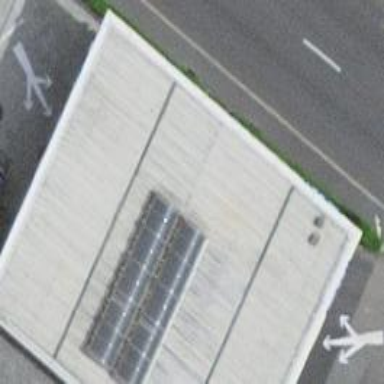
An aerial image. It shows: Fuel station.